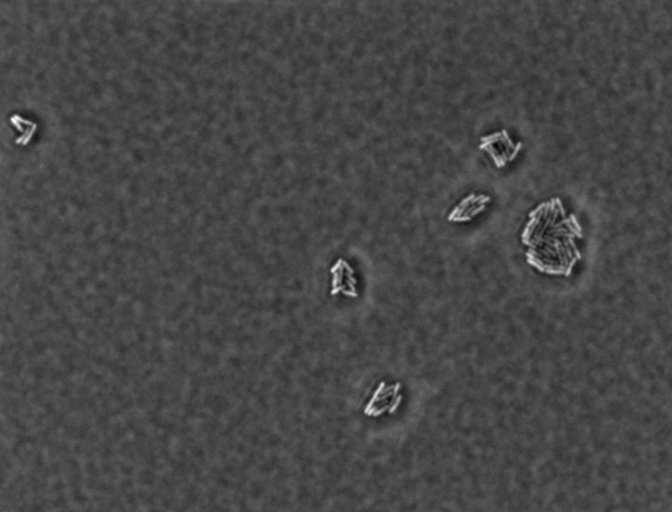
Salmonella enterica Enteritidis